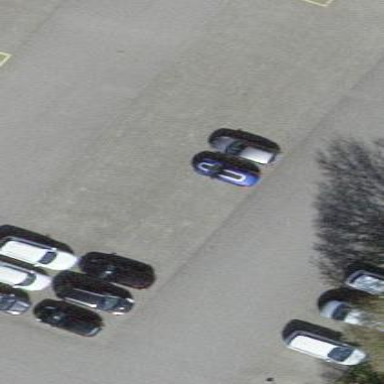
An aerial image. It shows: Asphalt parking aisle designated as service road.